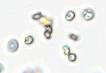
Label: Phaeocystis